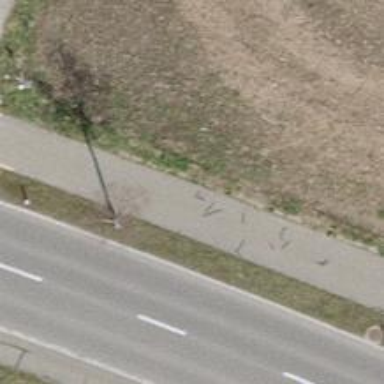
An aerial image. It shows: Avenue of deciduous broadleaved trees.